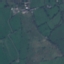
Land use / land cover class: Pasture